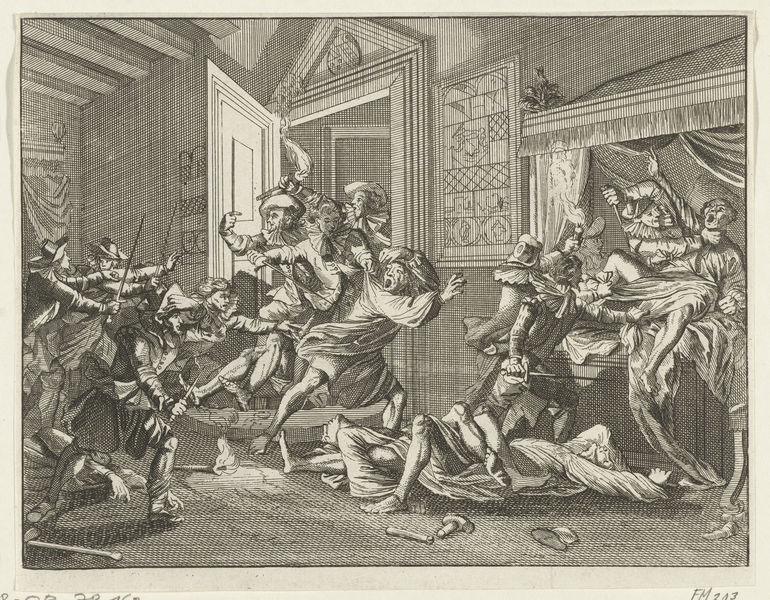
Titel: Ombrengen van de tempelieren te Zierikzee
Künstler: Jan Luyken
Standort: Amsterdam
Institution: Rijksmuseum
Schlagwörter: feuer, kampf, menschen, männer, tür, mord, tot, innenraum, stich, schwerter, überfall, tumult, sturz, kupferstich, schrei, eindringlinge, kämpfende, totschlag, krig, randale, zerstörund